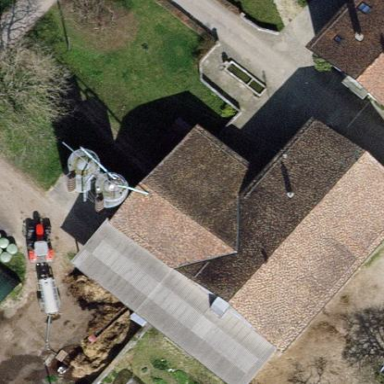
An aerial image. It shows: Simple house.